Question: I have a tkinter Text widget in which I want to display the contents of a 'dict' as a reference. I have no trouble configuring the style of each item, but I'm not pleased with the display because the lines are too close together for me to read comfortably. I want to "double space" the list, but I don't want to add extra newline characters, as this would get confusing and could potentially screw up how tagged areas are displayed. Specifically, I want to space the lines out so that the following criteria are met:
1. no vertical space above the first line of the listing
2. no vertical space below the last line of the listing
3. a consistent vertical spacing I specify between the lines of the listing
4. the text widget is wide enough to contain all the text without wrapping
5. each line of the listing is separated from the next by exactly one newline character
6. each key and each value is separately tagged and configurable
Here's my current code:
'''
import tkinter
dictionary = {
"test": "blue",
"test2": "red",
"test3": "green"
}
spacing = 30
root = tkinter.Tk()
text_widget = tkinter.Text(root)
text_widget.pack()
# "works" with this line, but don't want the side effect:
# text_widget.configure(width=5)
for index, (key, value) in enumerate(dictionary.items()):
text_widget.mark_set("begin", "insert")
text_widget.insert("insert", key+": ", (key,))
text_widget.insert("insert", value+"
", (value,))
text_widget.tag_configure(key, font="courier 12 normal")
text_widget.tag_configure(value, foreground=value)
#corrected the starting index as per the comments
text_widget.tag_add("whole", "1.0", "end")
text_widget.tag_configure("whole", spacing2=spacing)
root.mainloop()
'''
Though there are three 'spacing' tag attributes that look like one of them should work for my case, none of them do. The 'spacing2' attribute comes frustratingly close, but according to <URL>,
> spacing2This option specifies how much extra vertical space to add between displayed lines of text Default is 0.
and this functionality doesn't seem particularly useful either, in my opinion.
Since I want to space all the text in the widget, it doesn't matter whether the solution is implemented at the tag level or widget-wide.
How can I put space between the lines of my listing according to the criteria given?
My expected output looks like this:

'Python 3.8.2' 'Tkinter 8.6'
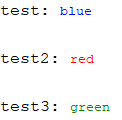
Answer: Yyou need to use either 'spacing1' on all but the first line, or 'spacing3' on all but the last line. 'spacing1' defines how much space to add above each line, and 'spacing3' defines how much space to add below each line.
For example, this uses 'spacing1' on all but the first line:
'''
text_widget.tag_add("whole", "2.0", "end-1c")
text_widget.tag_configure("whole", spacing1=spacing)
'''
<URL>